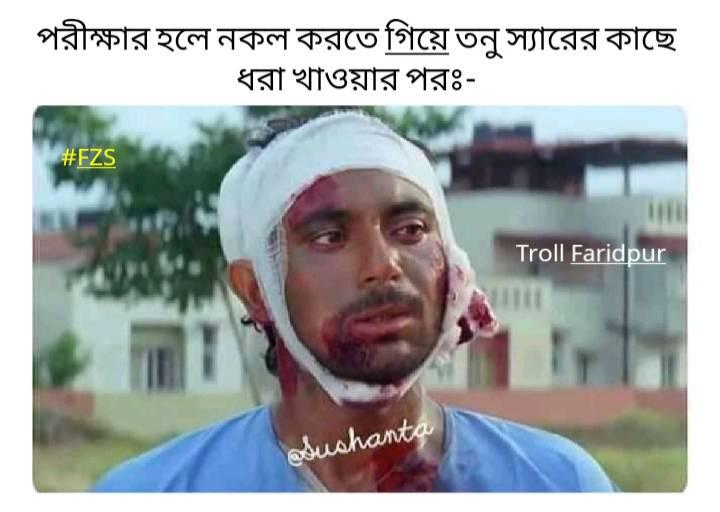
Caption: পরীক্ষার হলে নকল করতে গিয়ে তনু স্যারের কাছে ধরা খাওয়ার পরঃ-
Label: non-hate